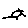
Label: sun